Question: Context: production server with SSL installed. Running apache server. PHP.
Problem: for an specific url like (for example: www.domain.com/whatever/edit/*) I want to ask users to use their certificate in order to authenticate them for an specific task.
I have read that this way of authentication is called two-way authentication SSL. I don't know whether I am right or not.
What I have tried on server configuration is the following
'''
<VirtualHost _default_:433>
ServerAdmin webmaster@localhost
DocumentRoot /Applications/MAMP/htdocs/smartdataprotection/web/
Options FollowSymLinks
Options Indexes FollowSymLinks MultiViews
LogLevel warn
ErrorLog /var/log/apache2/error.log
CustomLog /var/log/apache2/ssl_access.log combined
SSLEngine on
SSLCertificateFile /Applications/MAMP/htdocs/certificates/server.cer
SSLCertificateKeyFile /Applications/MAMP/htdocs/certificates/server.key
SSLOptions +StdEnvVars
# Below for 2 way ssl
SSLVerifyClient require
SSLVerifyDepth 10
SSLCACertificateFile /Applications/MAMP/htdocs/certificates/ca.cer
'''
What I would like to get is something similar to the following screen capture:

Thank you very much in advanced any help will be very welcome and highly appreciate.
Regards.
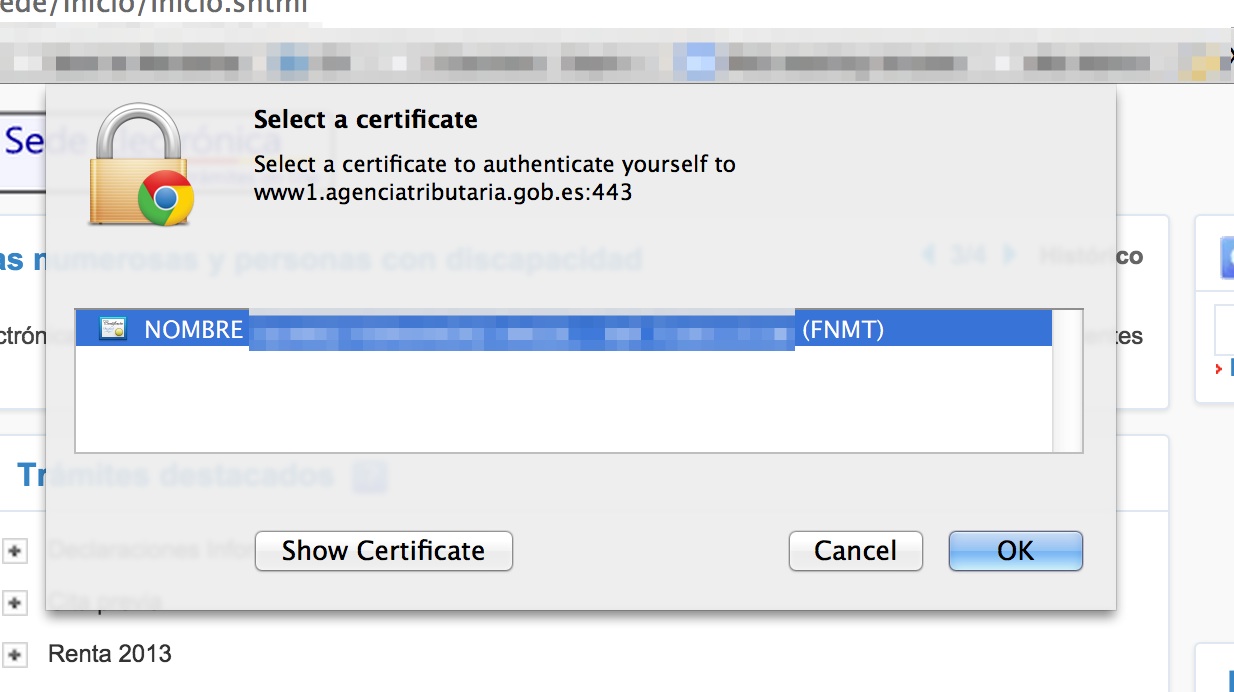
Answer: I think that you're missing <URL> . In apache documentation:
> This complex directive uses a colon-separated cipher-spec string
consisting of OpenSSL cipher specifications to configure the Cipher
Suite the client is permitted to negotiate in the SSL handshake phase.
Also normally you want to login in a site with certificate in specific location not directly in www.yourdomain.com, for example in a button link with goes to 'wwww.yourdomain.com/yourApp/loginCert' so you have to configure '<Location>' inside the '<VirtualHost>'.
Finally check the file indicated in the <URL>, this file is a concatenation of CA certificates in a 'PEM' format, which issues the certificates allowed to login in your site, if your certificate is not issued by one of the CAs inside this file they will be not showed up in the browser popup.
The configuration could looks like:
'''
<VirtualHost _default_:433>
...
<Location /yourApp/loginCert>
SSLCipherSuite ALL:!ADH:!EXPORT56:RC4+RSA:+HIGH:+MEDIUM:+LOW:+SSLv2:+EXP:+eNULL
SSLCACertificateFile conf/trustedCA.cer
SSLVerifyClient required
SSLVerifyDepth 10
SSLOptions +StdEnvVars +ExportCertData +OptRenegotiate
</Location>
'''
Hope this helps,